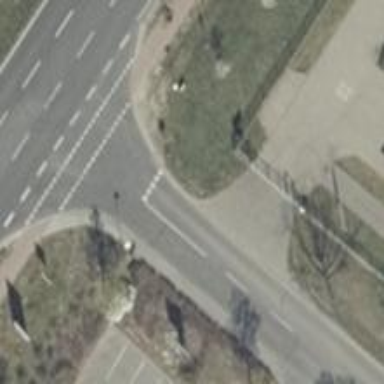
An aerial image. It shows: Asphalt road with lane markings that is classified as unclassified.